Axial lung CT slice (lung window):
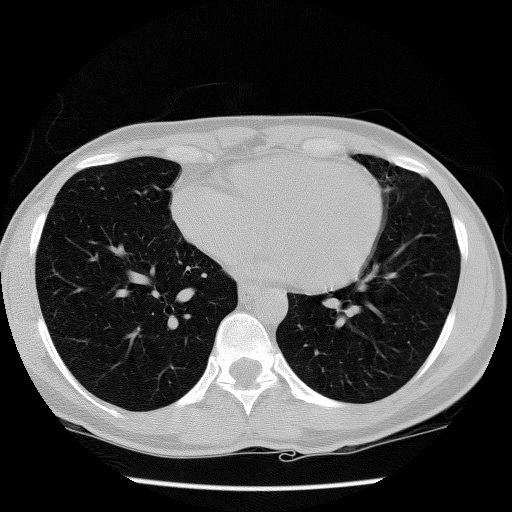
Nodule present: no